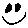
Label: smiley face